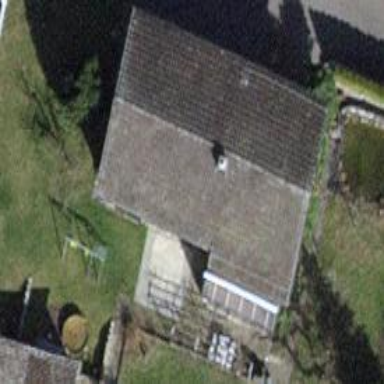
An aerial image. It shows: Simple and straightforward house.